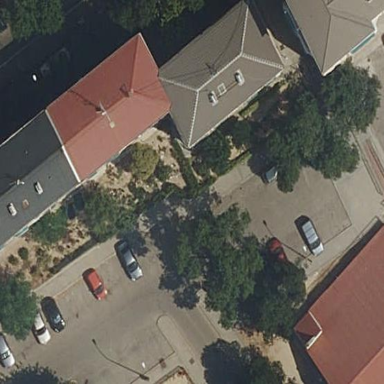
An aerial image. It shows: Garden with kerb border.